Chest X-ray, PA view. Patient: 58 years old, sex M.
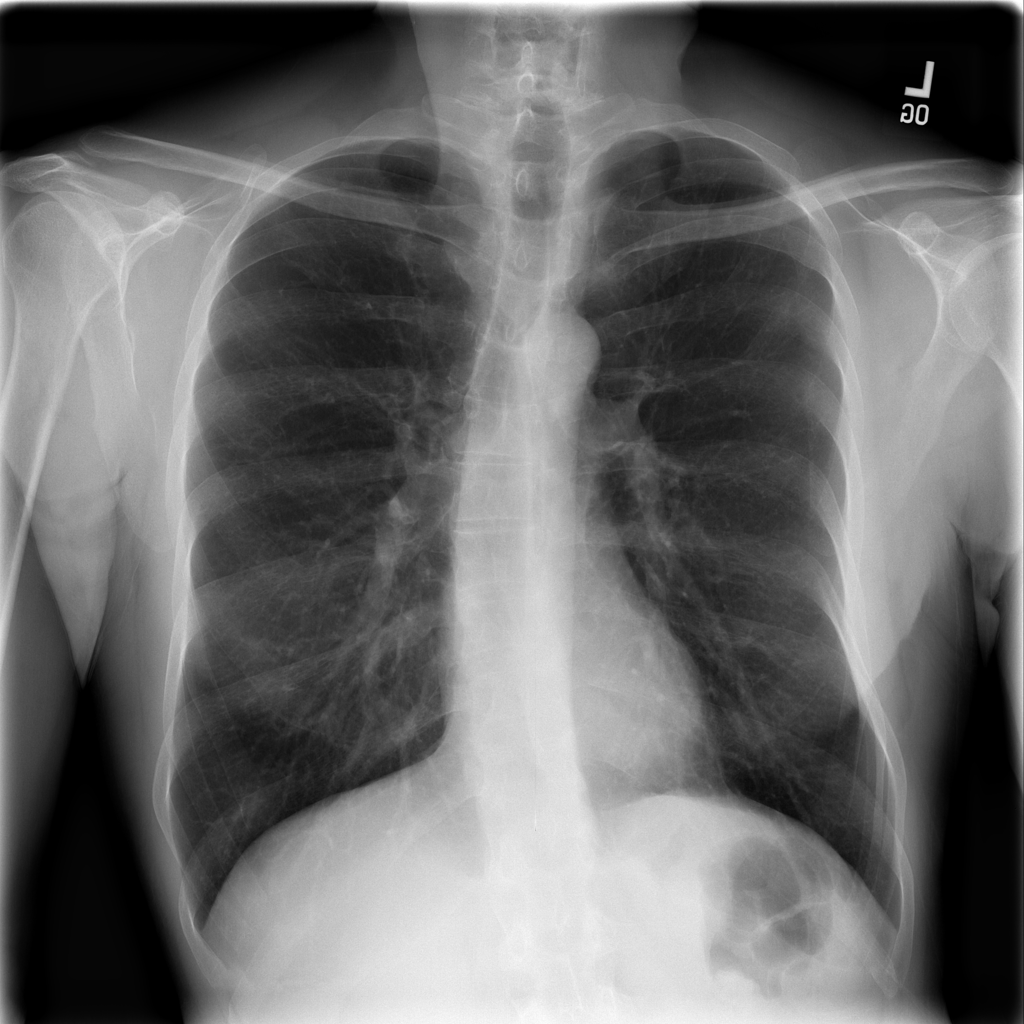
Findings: No Finding